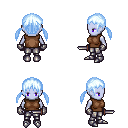
a pixel art fantasy rpg character, female body template, dark elf, purple skin, brown sleeveless shirt, metal pants, white cyan twin-tailed hairstyle, metal gloves, metal boots, dagger, four views (front, back, left, right), 2x2 character sprite sheet, small pixel art, hard edges, no anti-aliasing